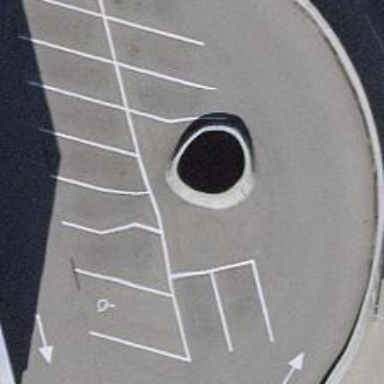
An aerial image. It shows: Rooftop parking area.